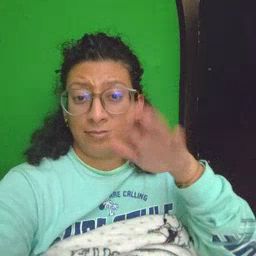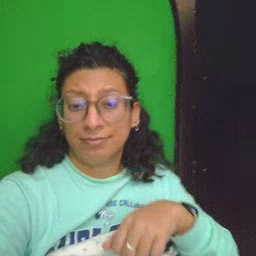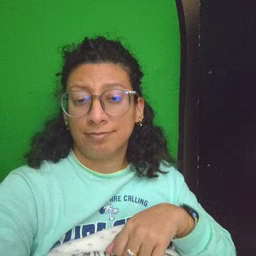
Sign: alligator